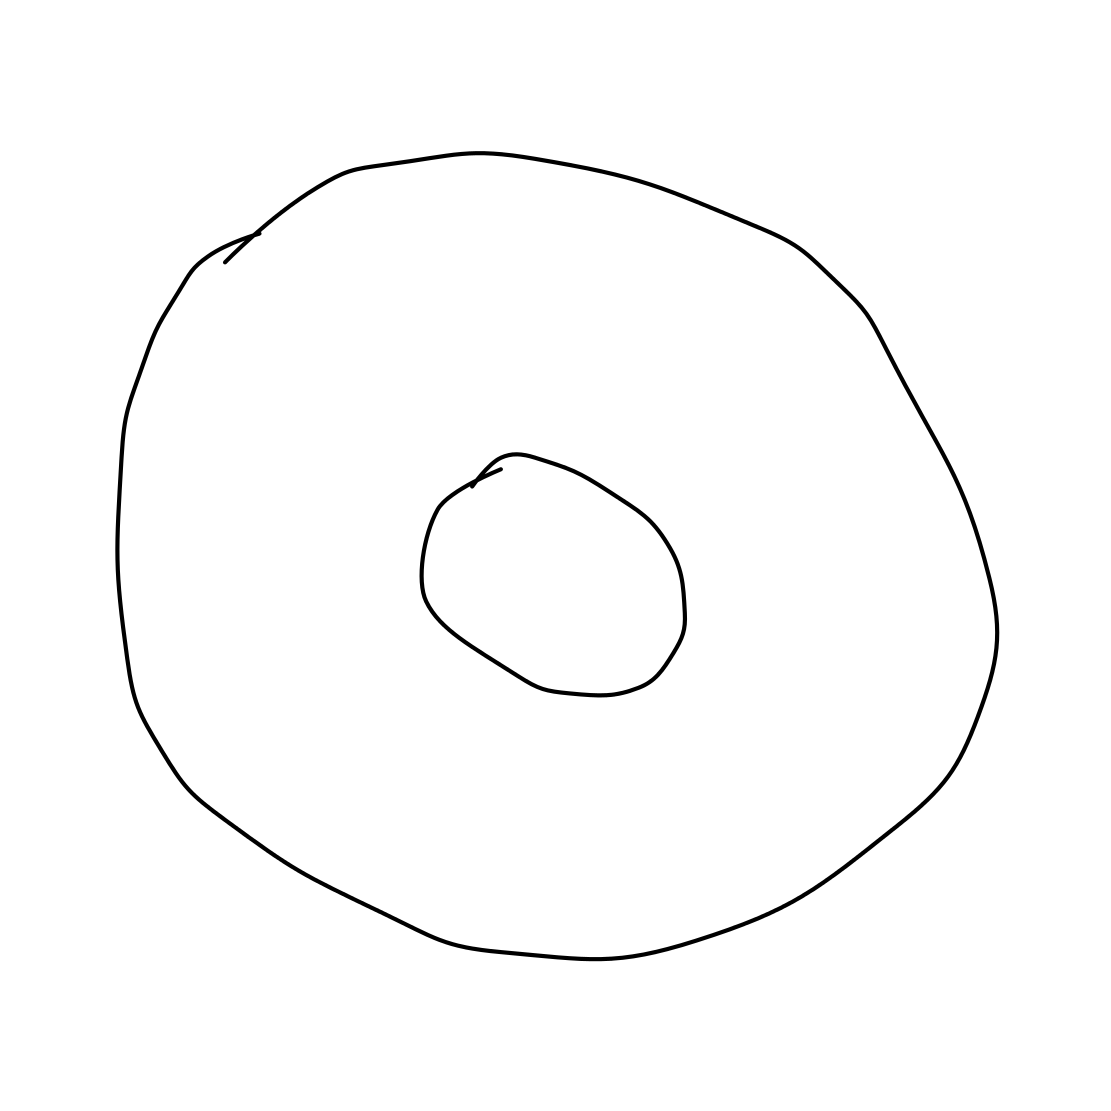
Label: donut